Current action and preconditions to check: path_clear

Your task: For each precondition in the list above, predict whether it will hold at this action.

Consider the current scene as observed from the mobile robot's camera, and analyze the predicted future states of all dynamic agents (e.g., people, animals, vehicles, or any moving entities) within the NEXT SECOND.

IMPORTANT: Only answer "very likely" if you are absolutely certain—based on strong, clear evidence—that a dynamic agent will violate the precondition in the predicted future state. Do NOT answer "very likely" for unlikely, ambiguous, or low-probability risks.

Ask yourself for each precondition: Is there a high probability, with clear and convincing evidence, that the predicted future states of any dynamic agent will interfere with the predicted future state of the currently executing action within the NEXT SECOND, causing that precondition to fail?

Assess the risk level based on these predictions. Use "likely" or "very likely" if motions create a clear risk of interference.

Use "neutral" or "improbable" if agents are nearby but their predicted paths are clearly diverging or non-conflicting.

Failure Risk Categories: "very improbable", "improbable", "neutral", "likely", "very likely"

Answer Format: Output ONLY the probability_of_failure value from these categories: "very improbable", "improbable", "neutral", "likely", "very likely"

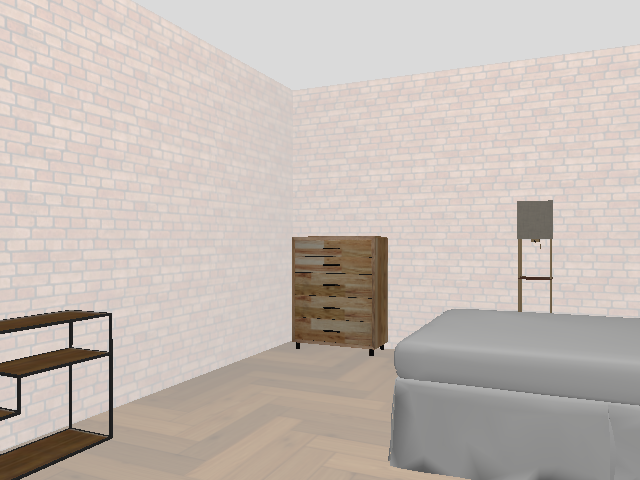

Answer: very improbable